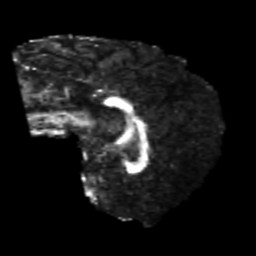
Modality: FA
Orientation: sagittal
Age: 20
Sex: male
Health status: healthy
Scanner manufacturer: philips
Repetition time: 7.386 s
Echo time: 0.08599 s